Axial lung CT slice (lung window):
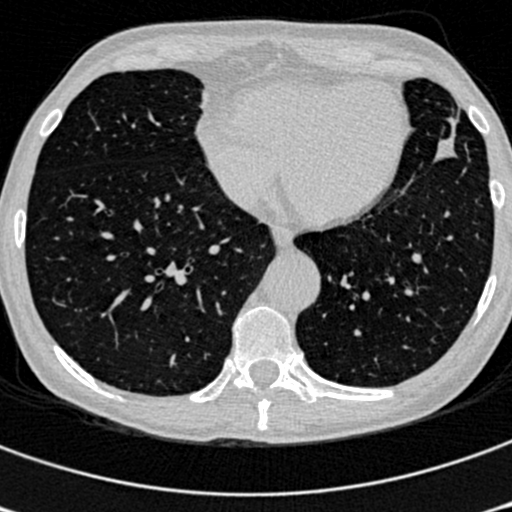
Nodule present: no